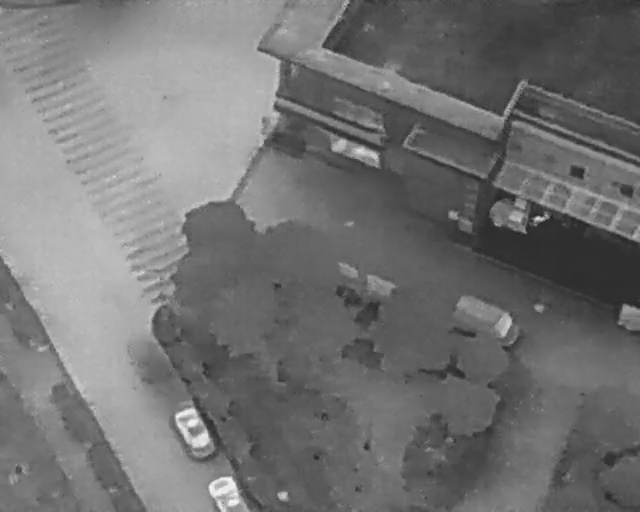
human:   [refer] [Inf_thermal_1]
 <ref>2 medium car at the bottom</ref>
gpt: <box>[[25, 81, 34, 87, 152], [33, 92, 38, 100, 2]]</box>